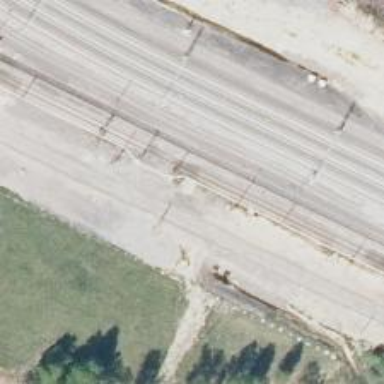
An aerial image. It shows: Level crossing with saltire marking.